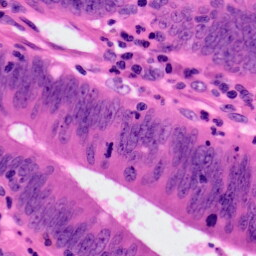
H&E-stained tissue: Colon